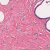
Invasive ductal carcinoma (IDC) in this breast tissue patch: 0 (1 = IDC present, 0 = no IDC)